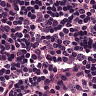
Metastatic tissue present: no